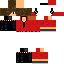
A male human skin with medium skin, wearing brown long hair dressed in a red hoodie and black pants, featuring a closed mouth.